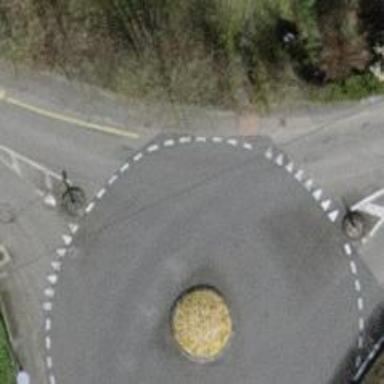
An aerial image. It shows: Tertiary road with asphalt surface leading to roundabout.